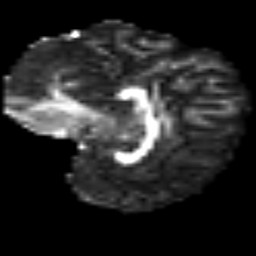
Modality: FA
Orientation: sagittal
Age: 39
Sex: female
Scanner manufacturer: siemens
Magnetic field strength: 3 T
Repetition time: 3.2 s
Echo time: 0.081 s